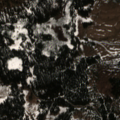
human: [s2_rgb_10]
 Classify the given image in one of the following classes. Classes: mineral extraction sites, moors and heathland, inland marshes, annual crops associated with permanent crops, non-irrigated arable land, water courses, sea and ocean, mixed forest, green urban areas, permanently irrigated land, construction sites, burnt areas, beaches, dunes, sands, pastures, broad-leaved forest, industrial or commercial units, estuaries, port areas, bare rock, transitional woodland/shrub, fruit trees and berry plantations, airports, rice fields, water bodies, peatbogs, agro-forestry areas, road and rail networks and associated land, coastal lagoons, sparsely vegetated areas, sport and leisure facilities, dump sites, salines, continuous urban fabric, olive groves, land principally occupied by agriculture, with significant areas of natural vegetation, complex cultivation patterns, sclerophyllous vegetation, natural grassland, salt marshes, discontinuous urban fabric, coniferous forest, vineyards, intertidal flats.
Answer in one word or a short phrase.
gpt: coniferous forest, natural grassland, moors and heathland